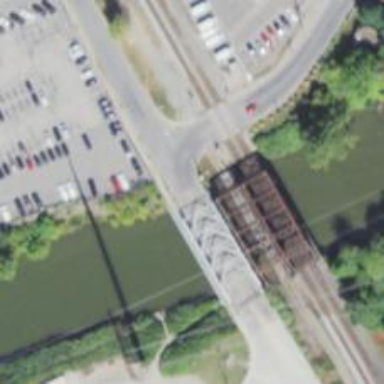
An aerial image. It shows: Truss bridge on tertiary road.